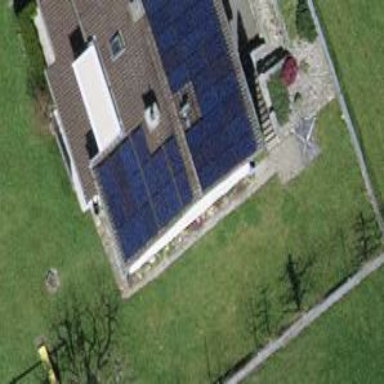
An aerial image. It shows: Solar photovoltaic panel generator.